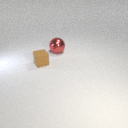
large red metal sphere to the right of small brown rubber cube